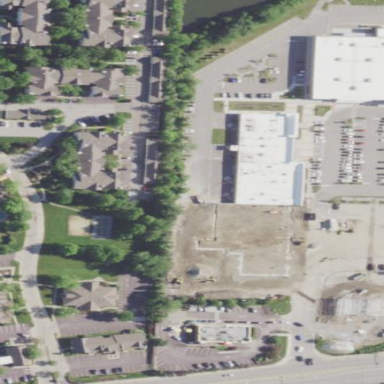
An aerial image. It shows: Retail building.